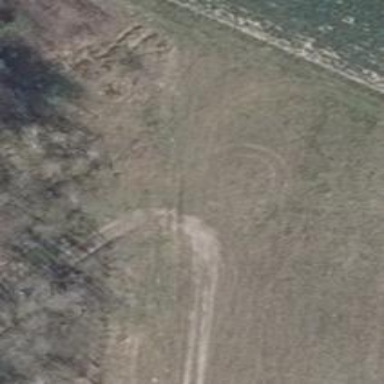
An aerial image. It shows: Sandy track with grade 5 tracktype.